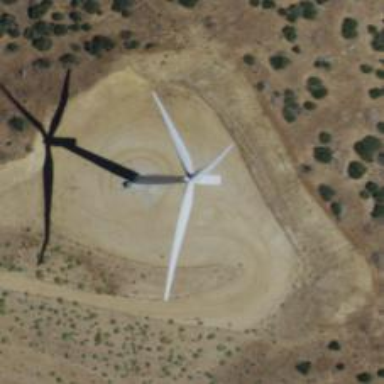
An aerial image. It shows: Wind generator powered by wind. The generator type is horizontal axis and it uses wind turbines.